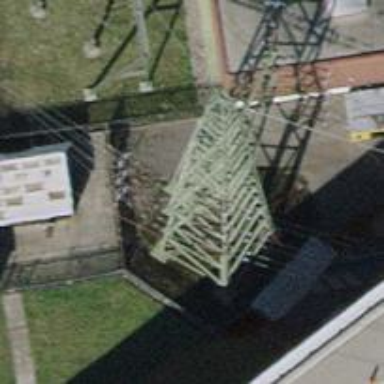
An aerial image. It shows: Lattice structure tower used for power distribution.